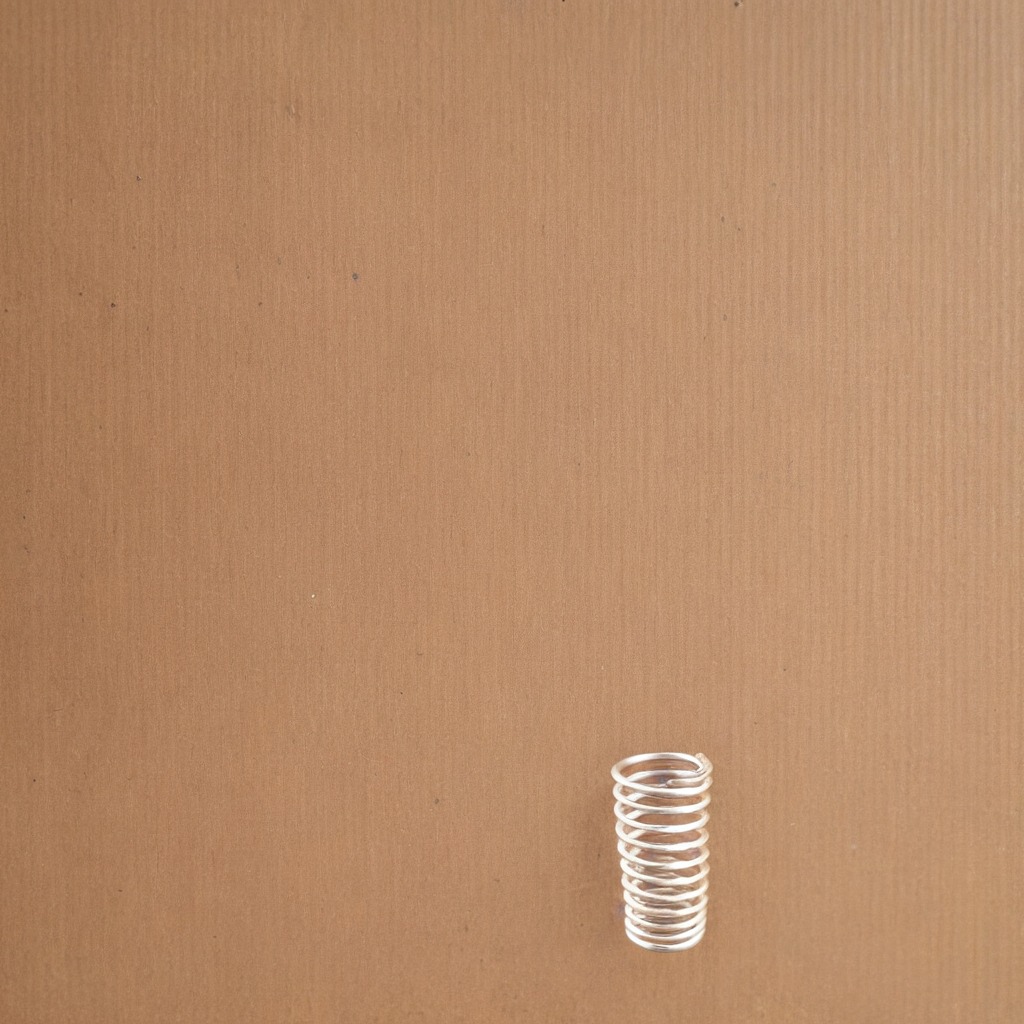
A coiled metal spring is lying on a clean dry cardboard box surface in an outdoor workshop during daytime bright natural light soft shadows slightly creased but